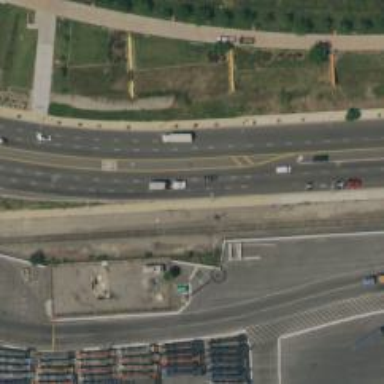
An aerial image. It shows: Primary highway.